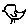
Label: bird